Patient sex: M
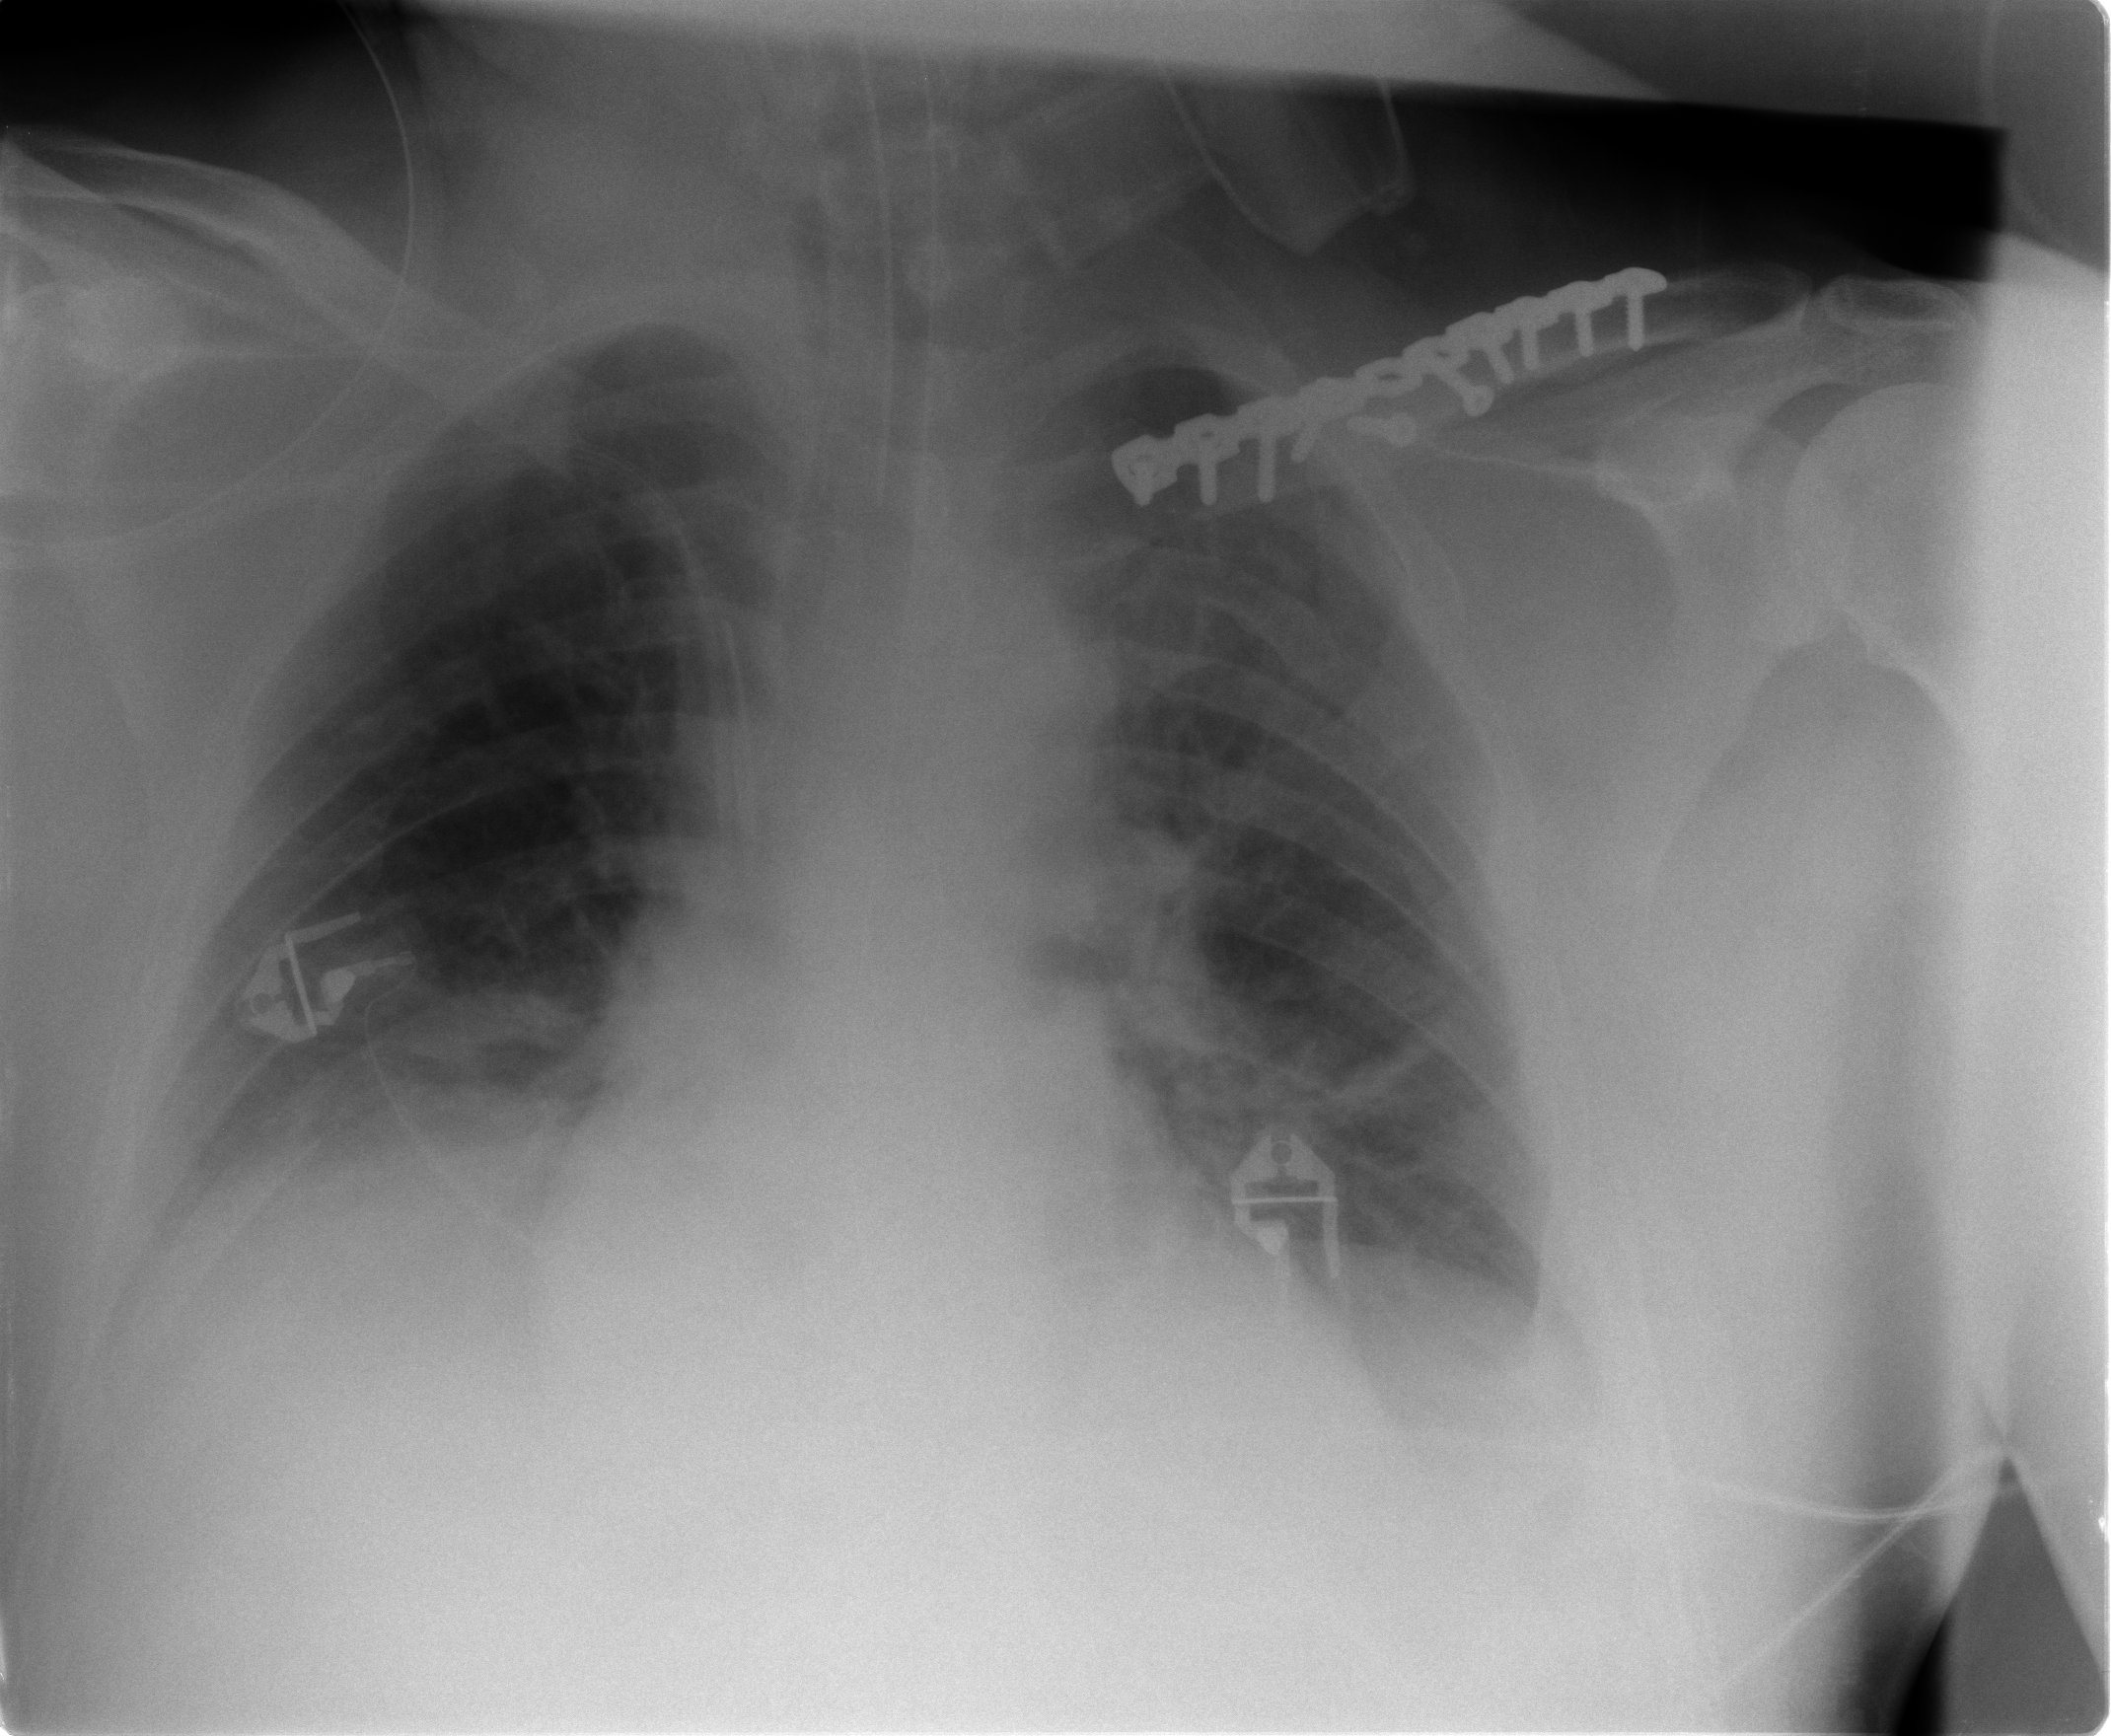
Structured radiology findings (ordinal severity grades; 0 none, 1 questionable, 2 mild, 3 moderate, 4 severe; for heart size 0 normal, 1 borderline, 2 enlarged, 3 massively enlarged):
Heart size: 1
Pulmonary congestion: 2
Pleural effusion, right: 2
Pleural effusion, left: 2
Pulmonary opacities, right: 2
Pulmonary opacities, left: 2
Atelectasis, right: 2
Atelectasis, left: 2